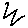
Label: zigzag